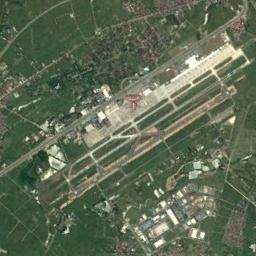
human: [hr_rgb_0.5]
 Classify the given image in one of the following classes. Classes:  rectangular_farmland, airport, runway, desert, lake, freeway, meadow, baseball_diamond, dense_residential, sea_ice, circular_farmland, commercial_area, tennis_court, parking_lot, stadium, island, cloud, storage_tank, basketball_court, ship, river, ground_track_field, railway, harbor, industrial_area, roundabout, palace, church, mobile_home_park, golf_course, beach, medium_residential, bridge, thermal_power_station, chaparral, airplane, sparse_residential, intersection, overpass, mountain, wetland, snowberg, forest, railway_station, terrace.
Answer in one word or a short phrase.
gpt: airport